Interaction volume radius: 5 \u00c5
Interaction volume height: 15 \u00c5
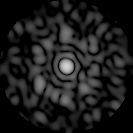
Disorder parameter: 0.7909